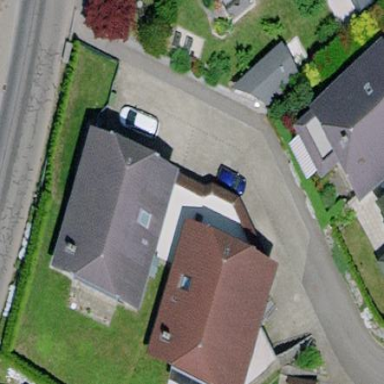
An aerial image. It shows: House with half-hipped roof shape.